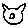
Label: cat